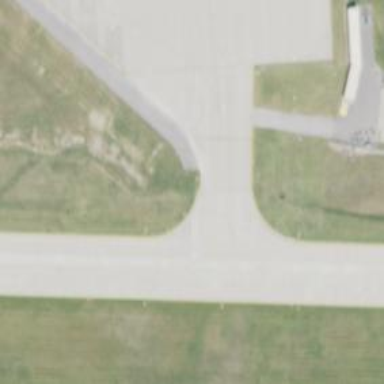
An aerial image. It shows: Image of taxiway at airport.